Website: bh-photo
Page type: address-validator
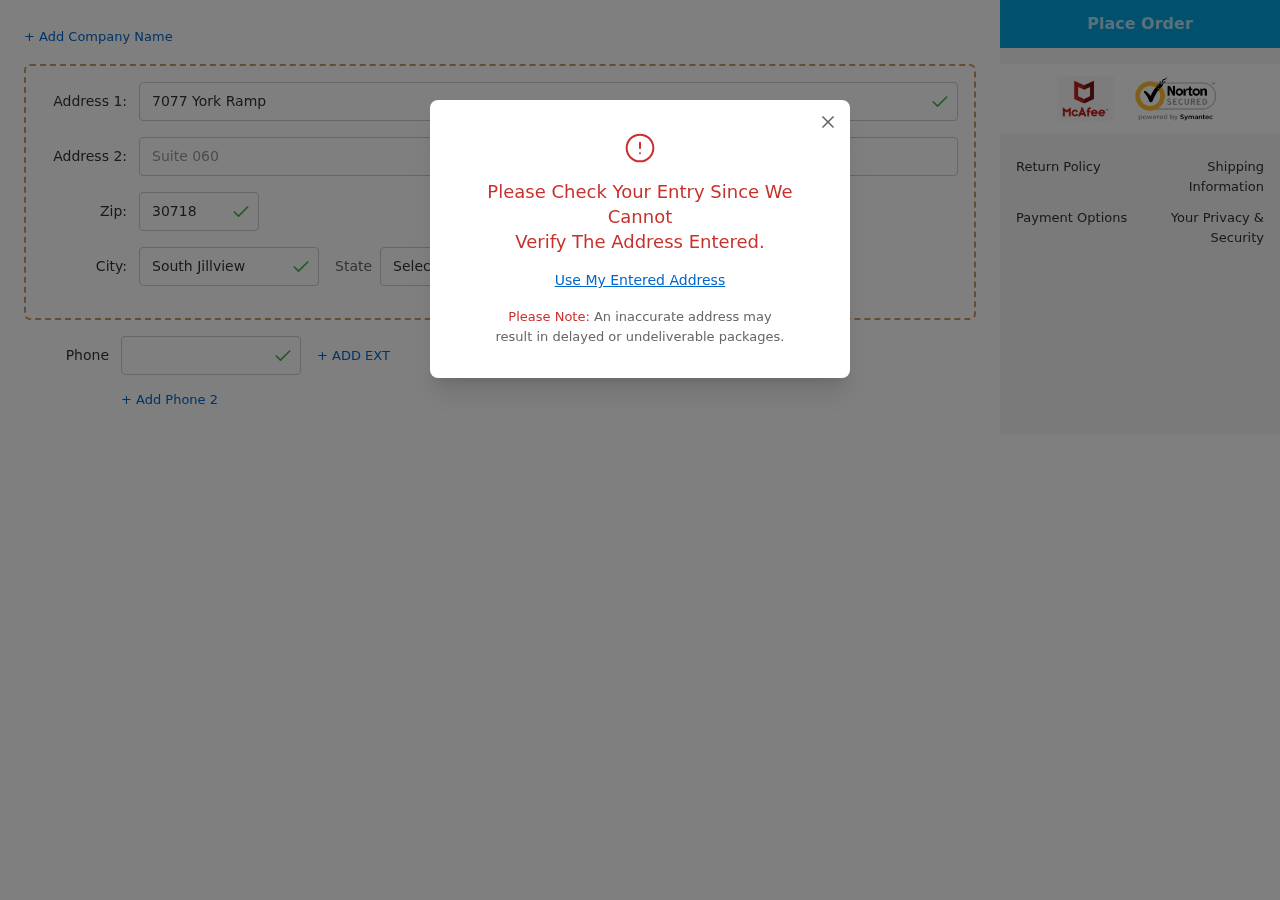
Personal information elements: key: PII_CITY
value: South Jillview
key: PII_PHONE
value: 2024542788
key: PII_POSTCODE
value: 30718
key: PII_STATE_ABBR
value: PA
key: PII_STREET
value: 7077 York Ramp
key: PII_STREET2
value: Suite 060